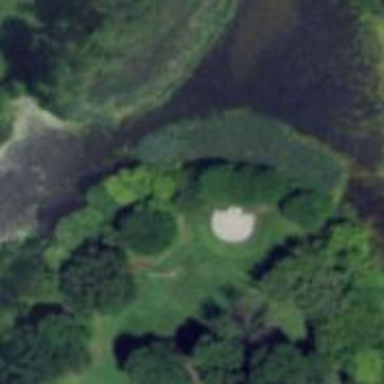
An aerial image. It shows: Memorial site with historic significance.